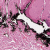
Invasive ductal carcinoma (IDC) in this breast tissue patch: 0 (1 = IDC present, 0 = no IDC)